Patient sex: M
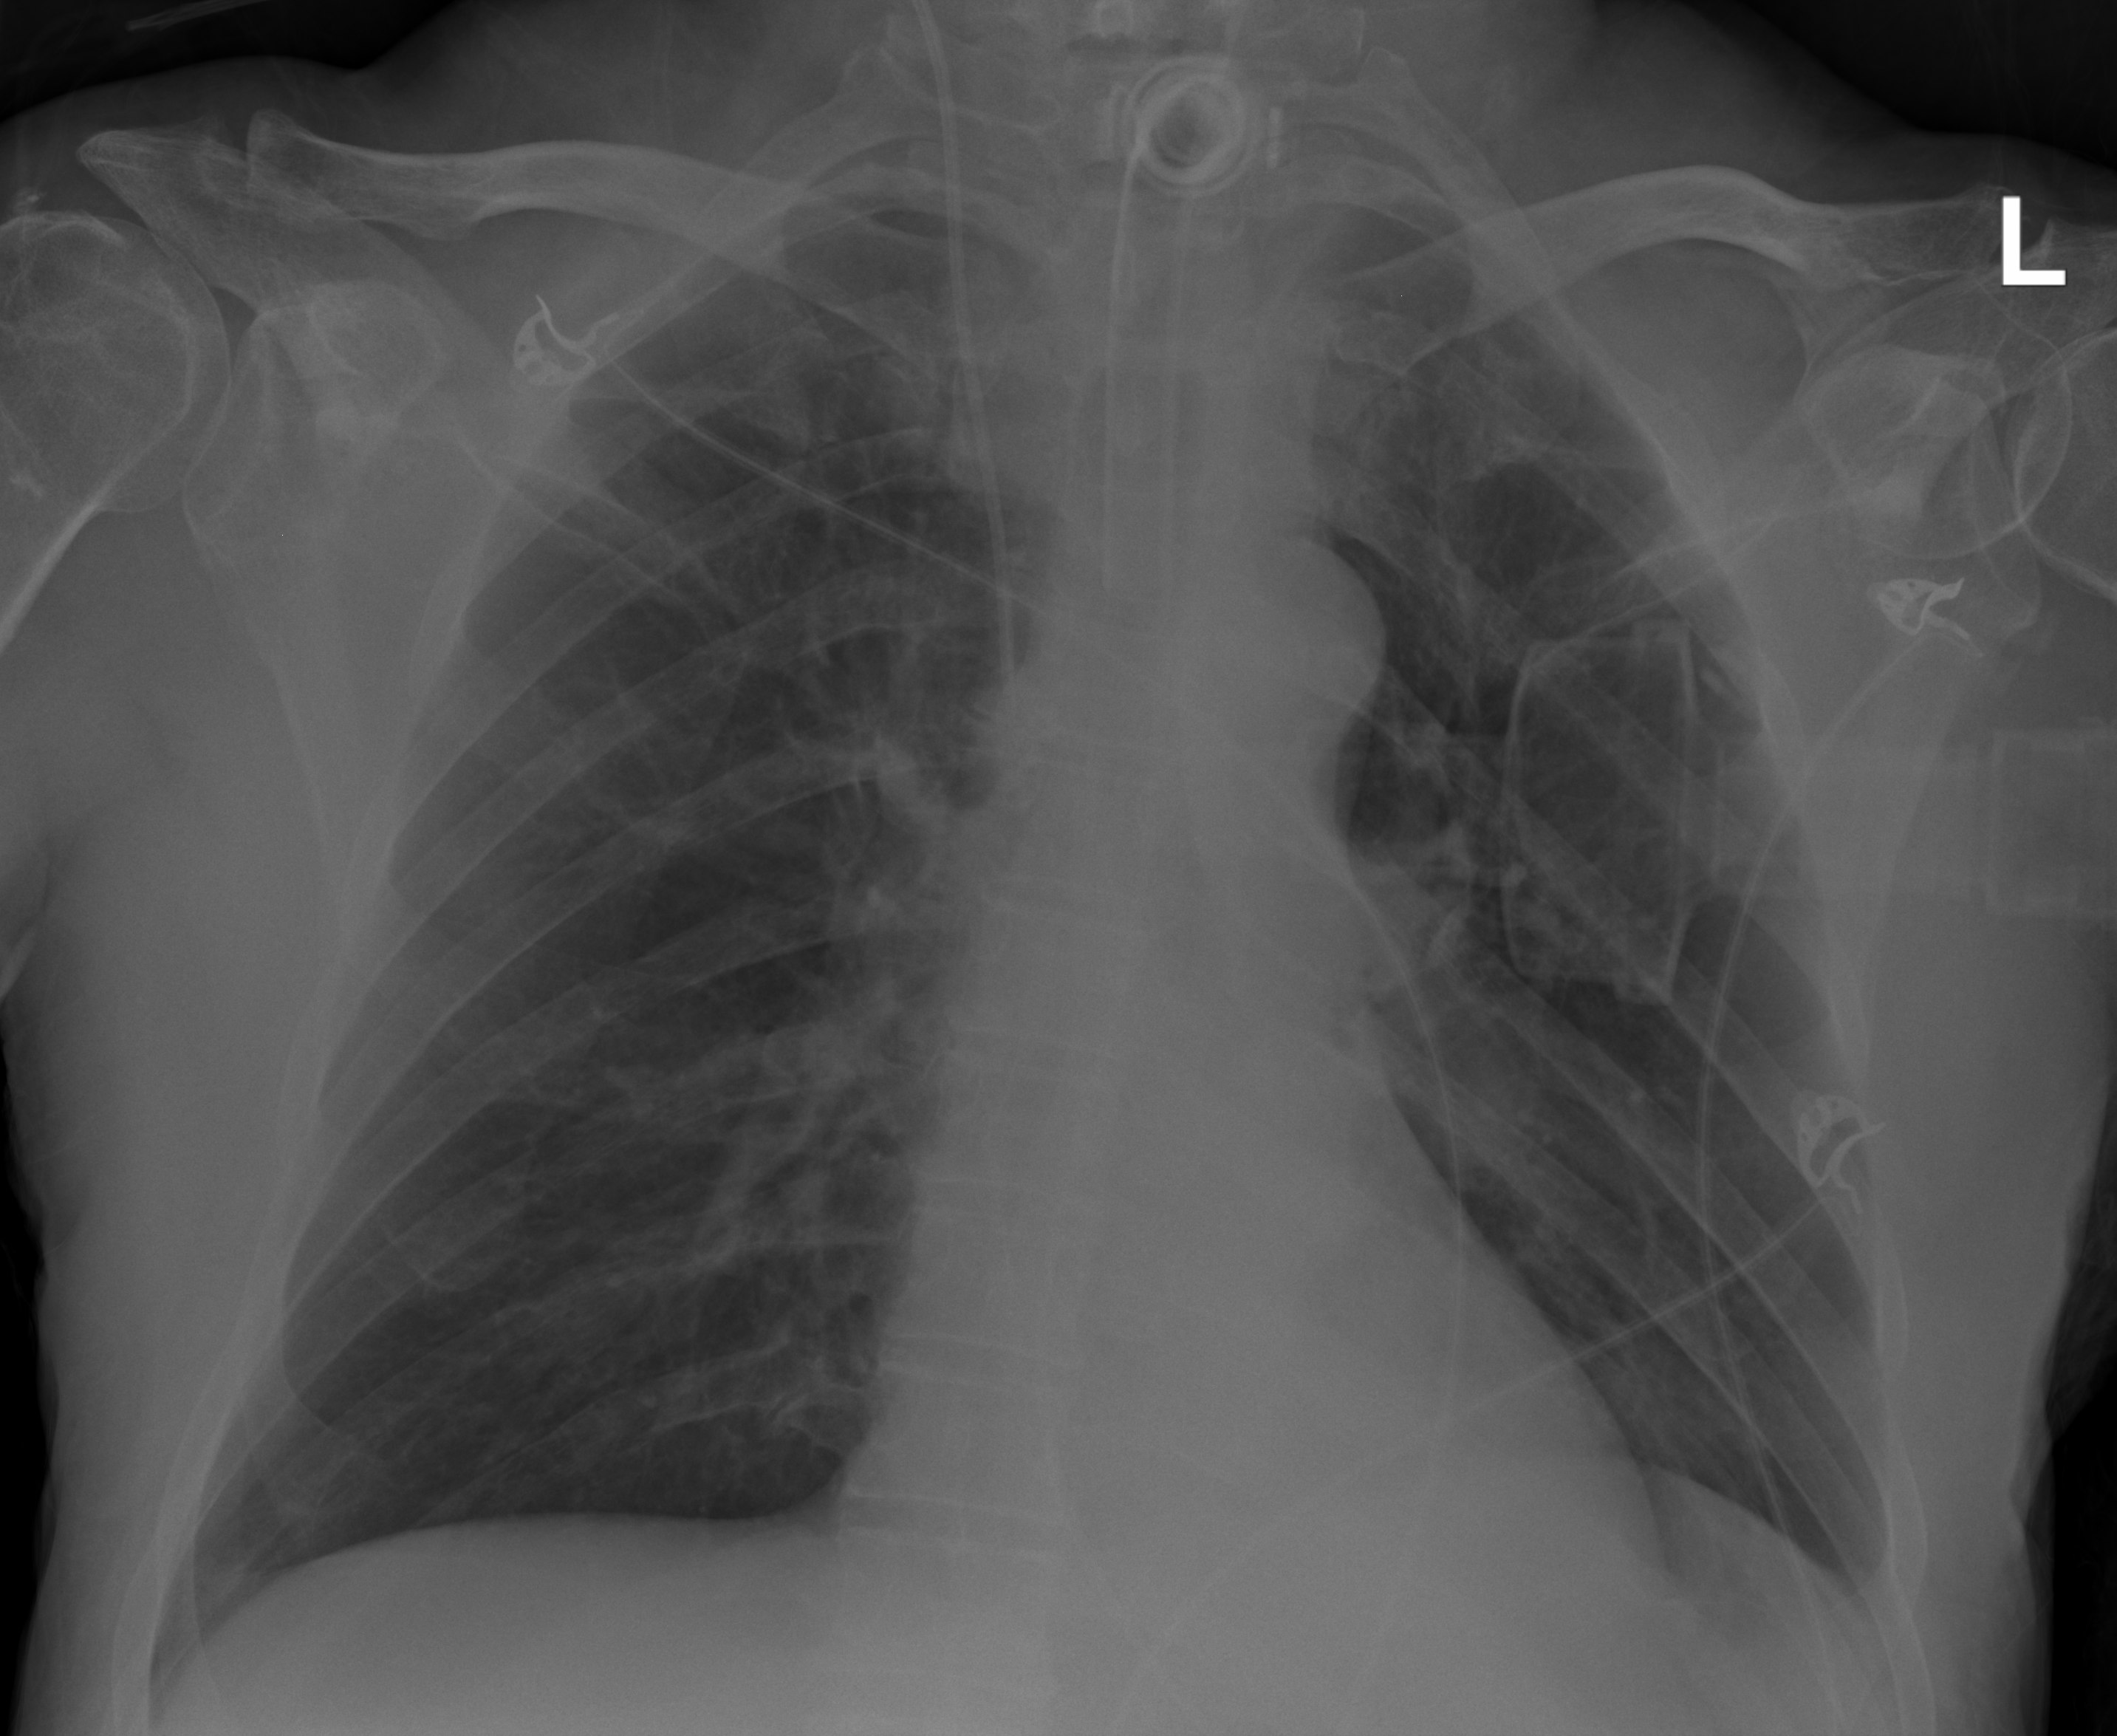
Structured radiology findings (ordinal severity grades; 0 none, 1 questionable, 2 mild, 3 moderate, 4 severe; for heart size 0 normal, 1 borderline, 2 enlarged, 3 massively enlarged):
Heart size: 0
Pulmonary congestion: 0
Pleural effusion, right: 0
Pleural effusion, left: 2
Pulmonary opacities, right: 0
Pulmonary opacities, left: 0
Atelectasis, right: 0
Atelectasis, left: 0